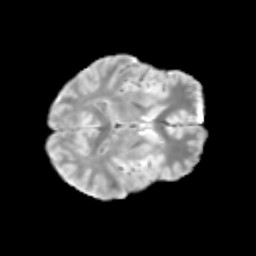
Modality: T2w
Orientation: axial
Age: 13
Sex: male
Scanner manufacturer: siemens
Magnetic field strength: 3 T
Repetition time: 3.8 s
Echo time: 0.07 s